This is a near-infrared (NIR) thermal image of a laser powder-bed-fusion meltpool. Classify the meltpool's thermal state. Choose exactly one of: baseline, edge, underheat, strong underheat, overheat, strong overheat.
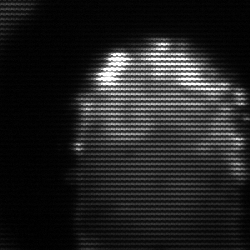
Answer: baseline